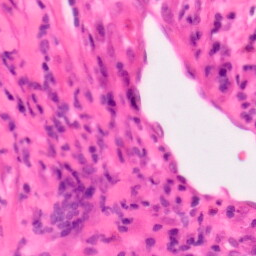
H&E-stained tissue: Colon